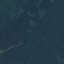
Label: Forest